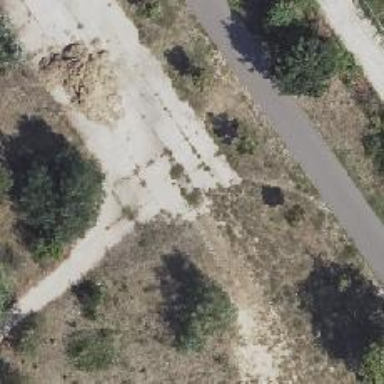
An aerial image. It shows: Concrete path.